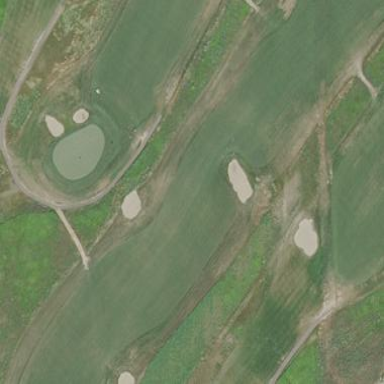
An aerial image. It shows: Golf fairway surrounded by grass.